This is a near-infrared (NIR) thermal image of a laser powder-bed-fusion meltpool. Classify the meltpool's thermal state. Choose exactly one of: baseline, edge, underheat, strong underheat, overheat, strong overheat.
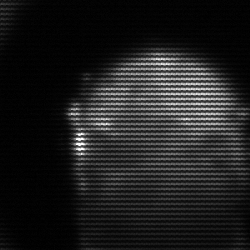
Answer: edge